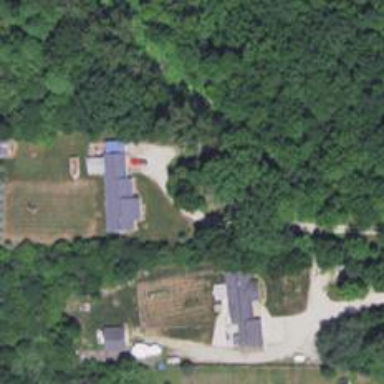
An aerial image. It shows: Driveway.